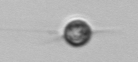
Label: Acanthoica_quattrospina